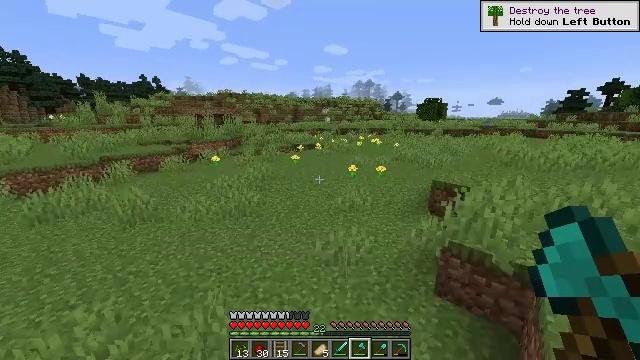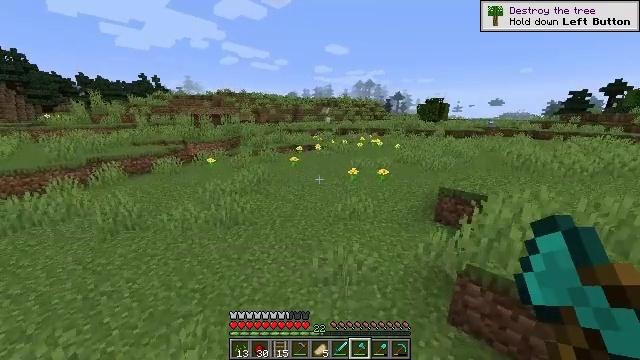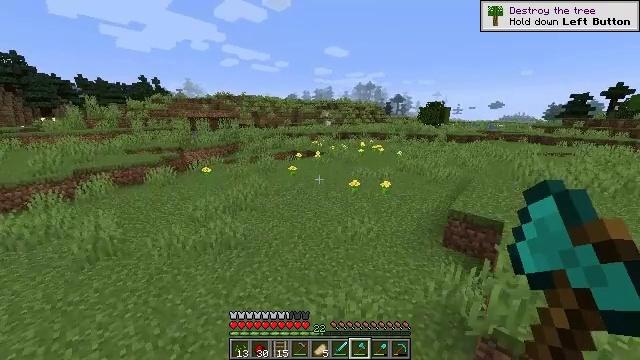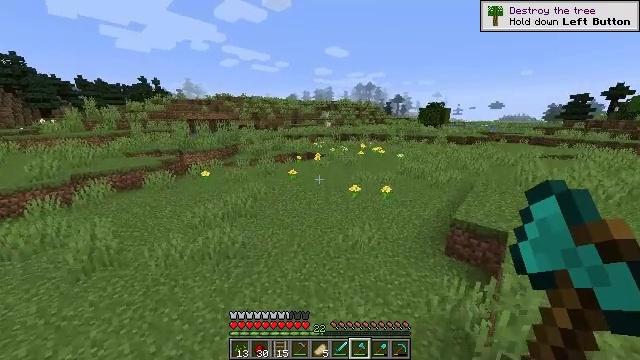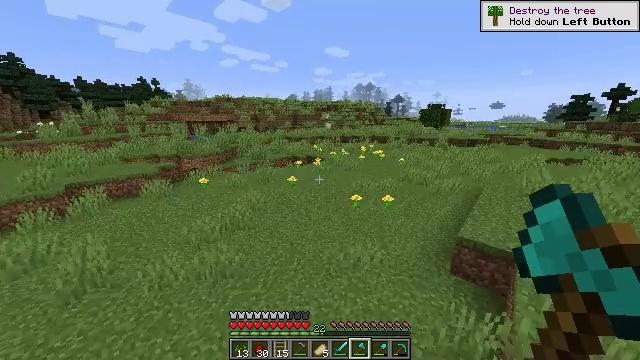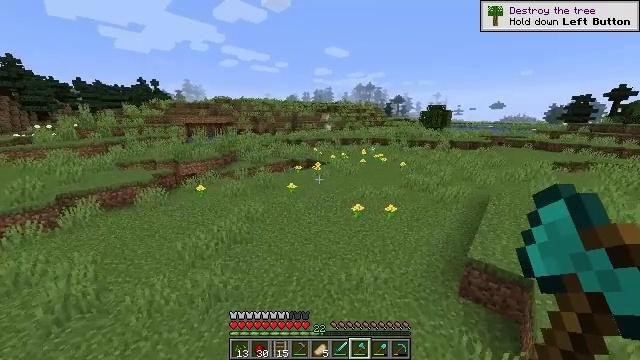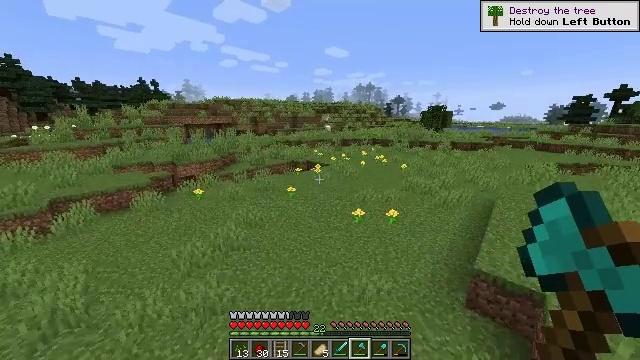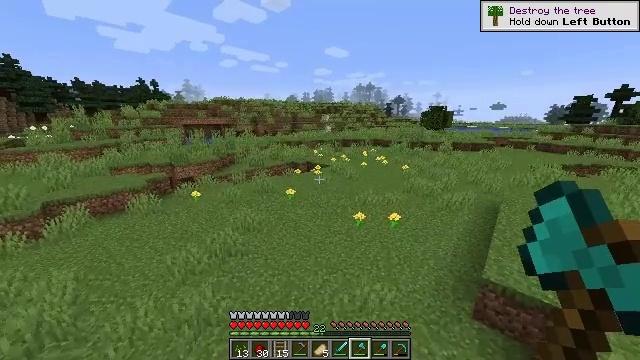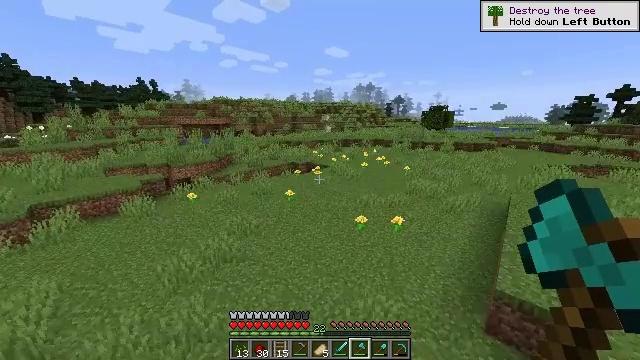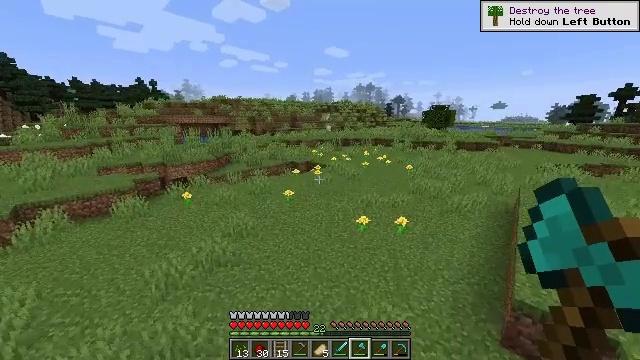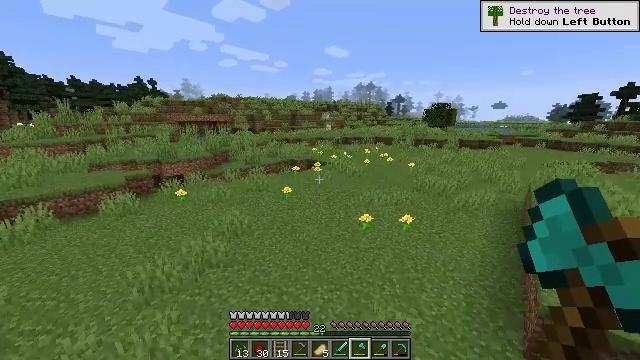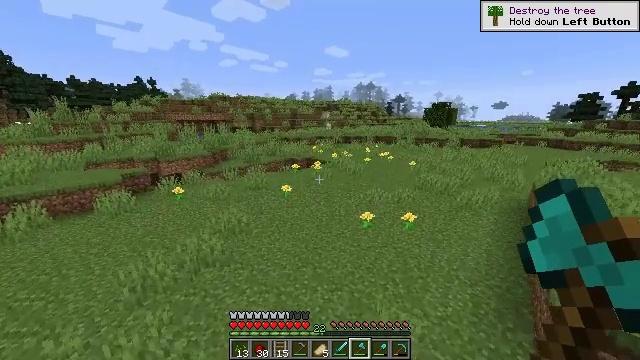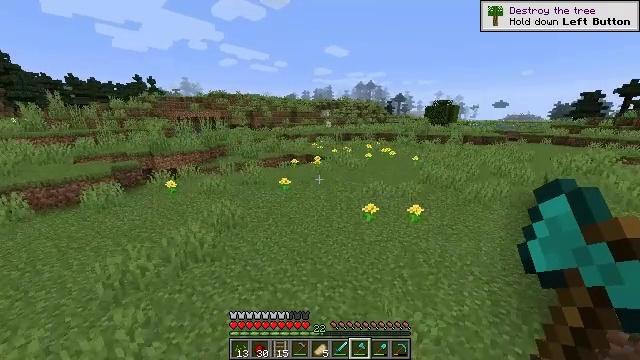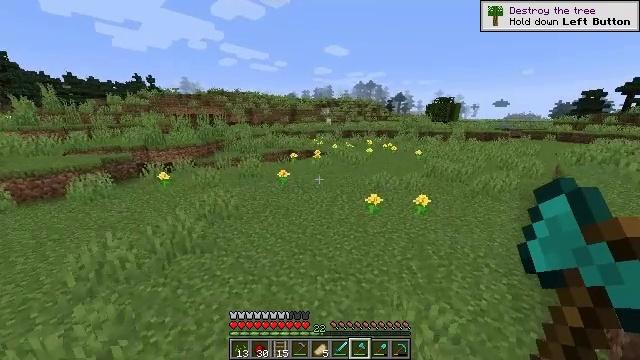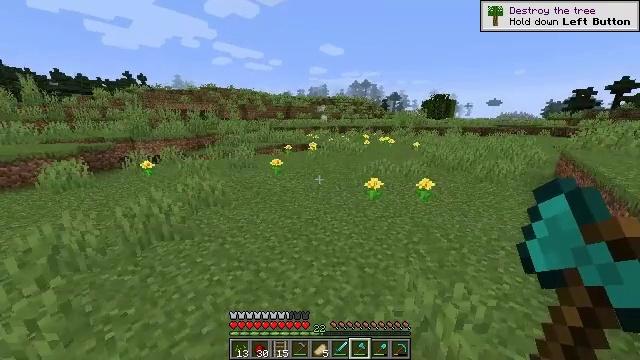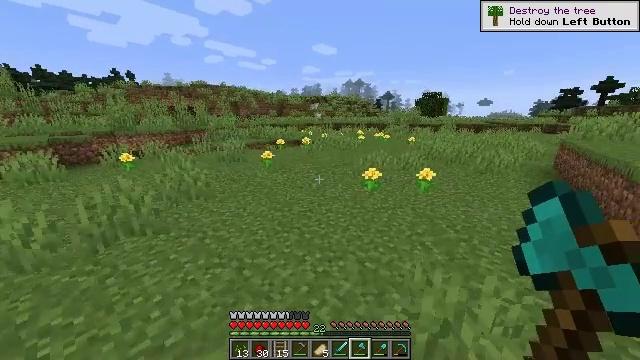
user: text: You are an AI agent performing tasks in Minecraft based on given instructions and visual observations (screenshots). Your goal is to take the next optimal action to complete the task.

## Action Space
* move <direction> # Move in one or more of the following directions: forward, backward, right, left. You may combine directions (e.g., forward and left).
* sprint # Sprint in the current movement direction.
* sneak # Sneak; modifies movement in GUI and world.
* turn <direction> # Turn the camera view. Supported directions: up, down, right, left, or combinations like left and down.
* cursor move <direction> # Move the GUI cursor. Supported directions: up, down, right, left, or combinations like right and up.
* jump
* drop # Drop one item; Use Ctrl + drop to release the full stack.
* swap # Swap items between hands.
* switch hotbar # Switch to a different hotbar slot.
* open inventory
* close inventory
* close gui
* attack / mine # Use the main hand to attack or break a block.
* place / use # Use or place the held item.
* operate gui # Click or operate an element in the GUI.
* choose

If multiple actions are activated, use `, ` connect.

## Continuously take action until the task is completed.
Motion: motion action
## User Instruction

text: Kill the sheep.
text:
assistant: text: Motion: move forward
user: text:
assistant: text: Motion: move forward, jump
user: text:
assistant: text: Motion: move forward, jump
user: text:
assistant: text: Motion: move forward, jump
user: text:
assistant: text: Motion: move forward, jump
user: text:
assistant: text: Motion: move forward, jump
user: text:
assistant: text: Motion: move forward, jump
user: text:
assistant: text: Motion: move forward, jump
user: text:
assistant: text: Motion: move forward, jump
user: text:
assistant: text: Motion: move forward, jump
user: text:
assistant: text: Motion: move forward, jump
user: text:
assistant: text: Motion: move forward, jump
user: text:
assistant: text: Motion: move forward, sprint, jump
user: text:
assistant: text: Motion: move forward, sprint, turn right, jump
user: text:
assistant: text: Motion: move forward, sprint, turn right, jump
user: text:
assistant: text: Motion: move forward, sprint, turn right, jump
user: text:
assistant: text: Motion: move forward, sprint, jump
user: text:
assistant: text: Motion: move forward, jump
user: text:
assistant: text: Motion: move forward, jump
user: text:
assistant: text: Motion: move forward, jump
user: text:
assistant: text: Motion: move forward, jump
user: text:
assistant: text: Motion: move forward, jump
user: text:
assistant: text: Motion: move forward, jump
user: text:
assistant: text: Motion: move forward, jump
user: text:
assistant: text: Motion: move forward, jump
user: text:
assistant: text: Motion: move forward, sprint, jump
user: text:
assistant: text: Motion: move forward, sprint, jump
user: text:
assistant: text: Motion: move forward, sprint, jump
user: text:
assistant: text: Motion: move forward, sprint, jump
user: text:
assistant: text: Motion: move forward, sprint, jump